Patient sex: M
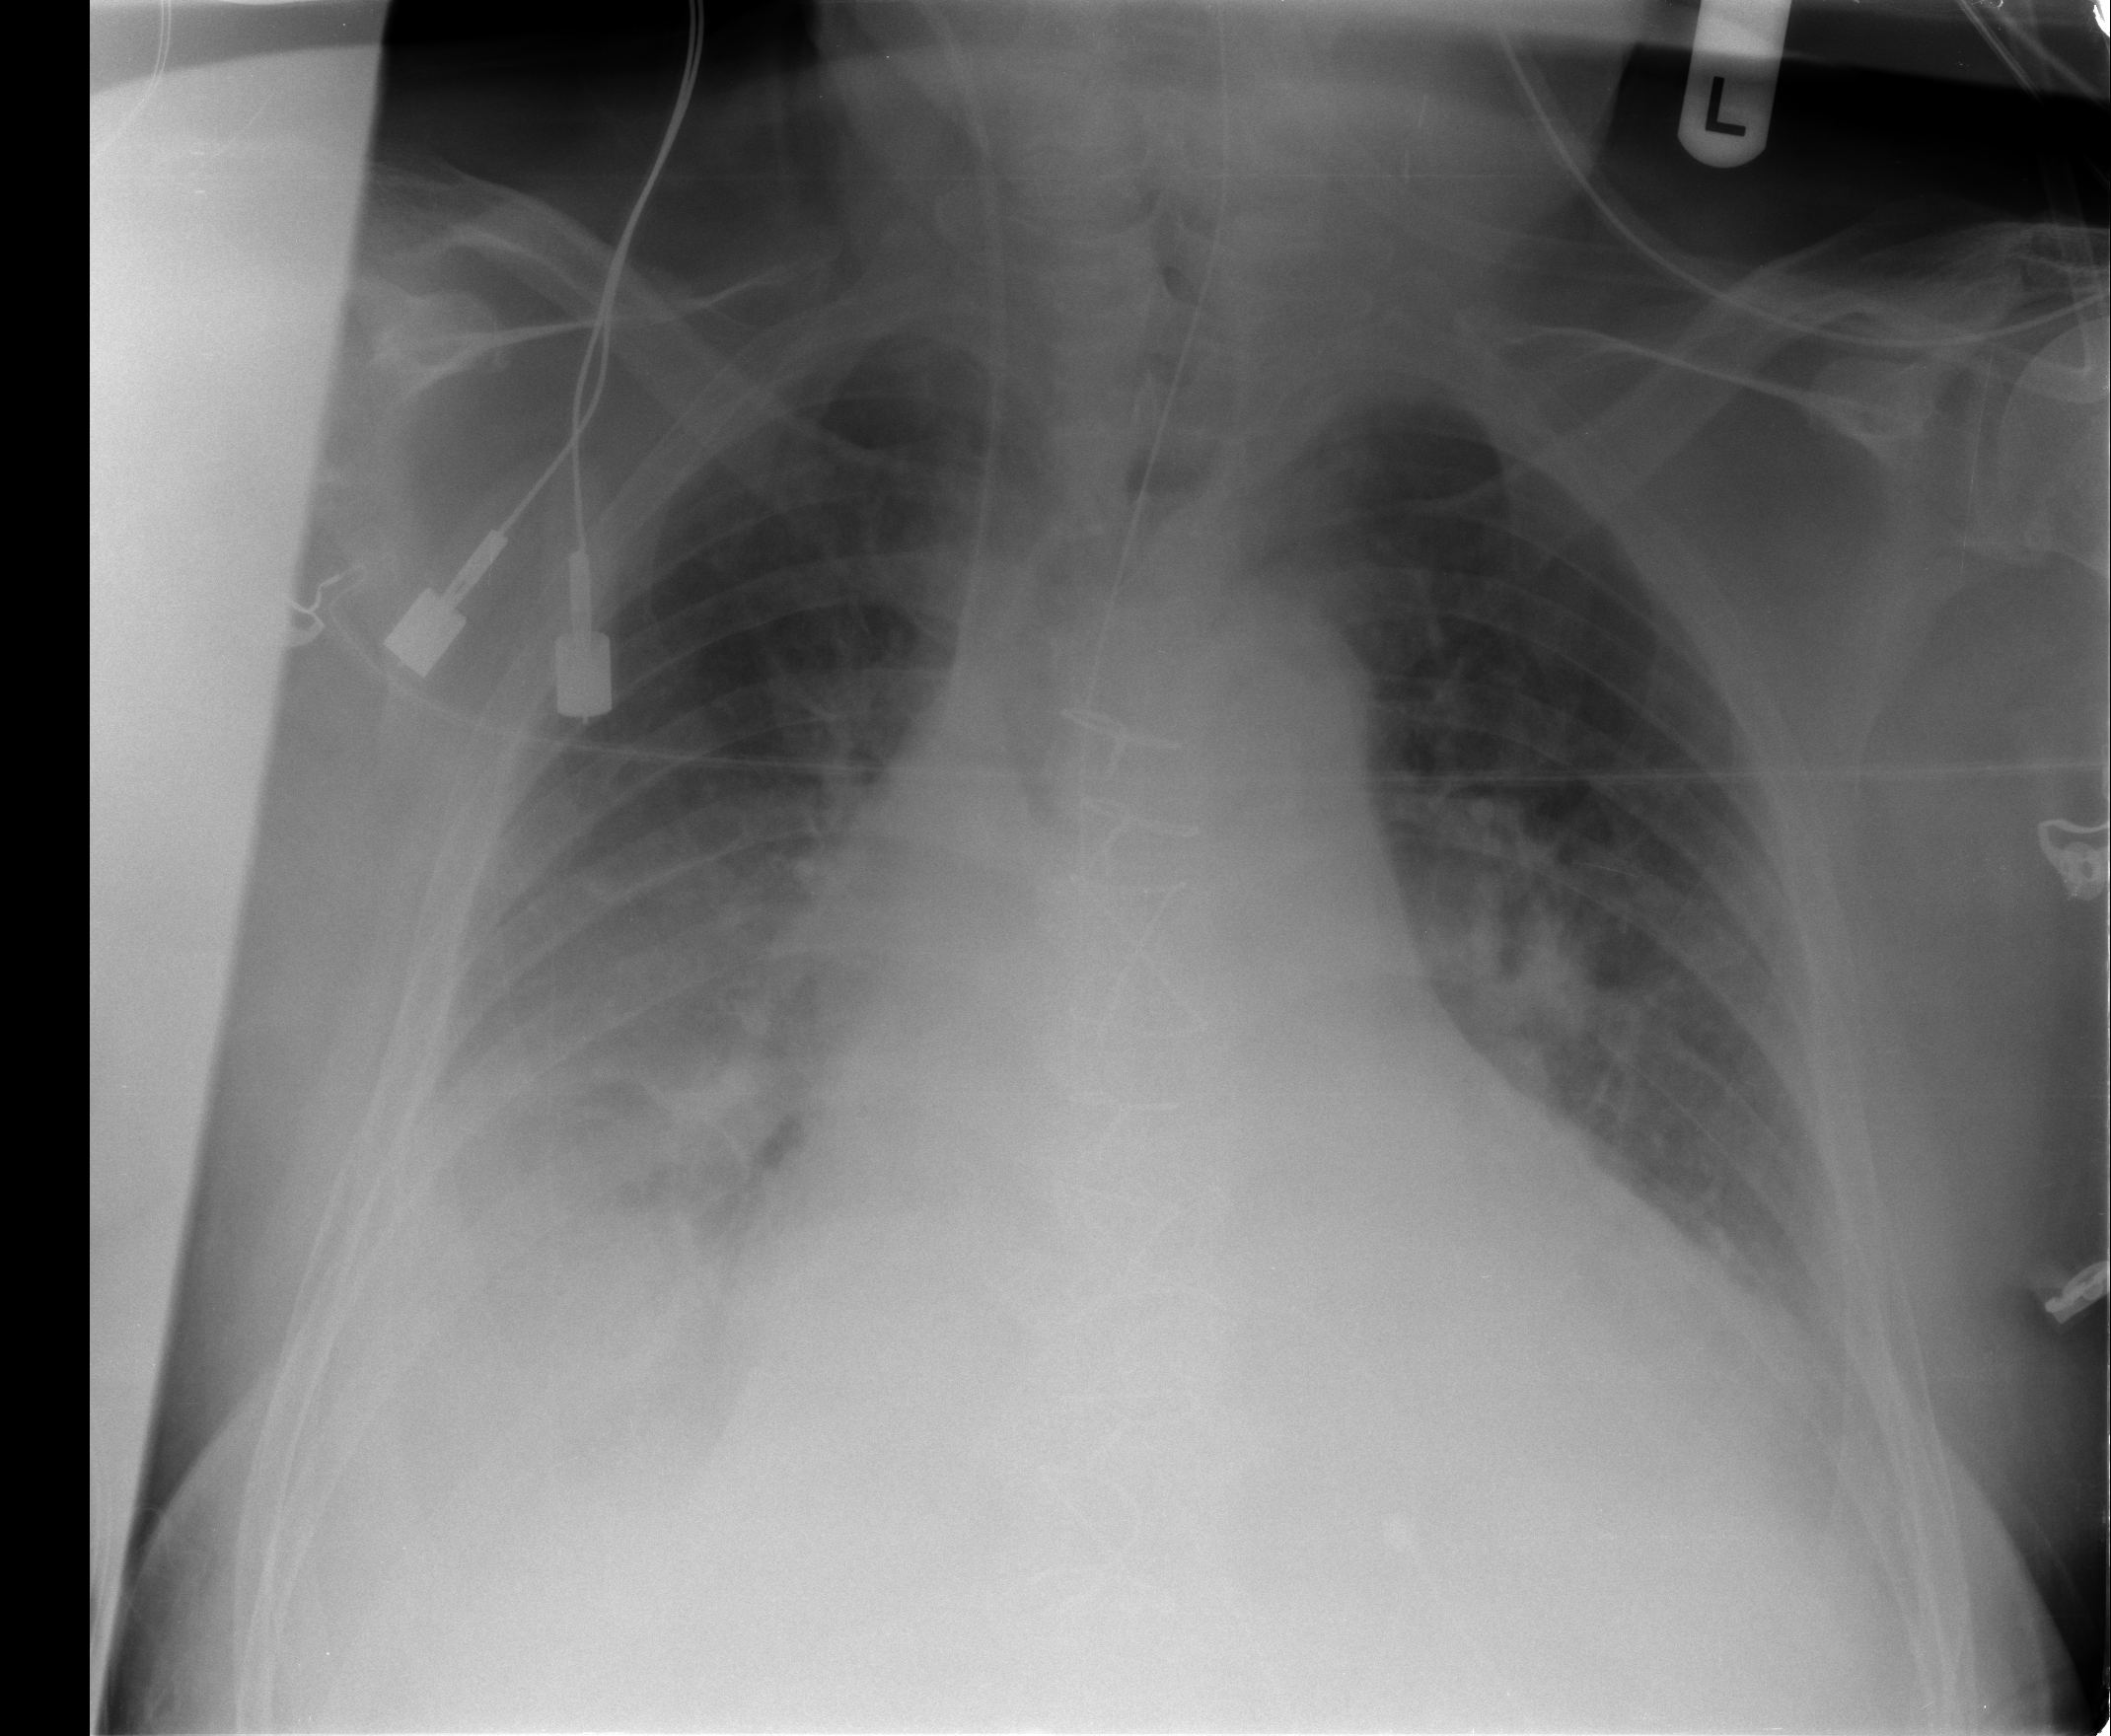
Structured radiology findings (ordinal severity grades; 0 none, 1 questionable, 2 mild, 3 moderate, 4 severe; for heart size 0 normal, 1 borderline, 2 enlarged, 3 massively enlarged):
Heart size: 3
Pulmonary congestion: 2
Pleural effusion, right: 2
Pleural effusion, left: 2
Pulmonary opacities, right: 0
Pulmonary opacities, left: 0
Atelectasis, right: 2
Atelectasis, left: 0